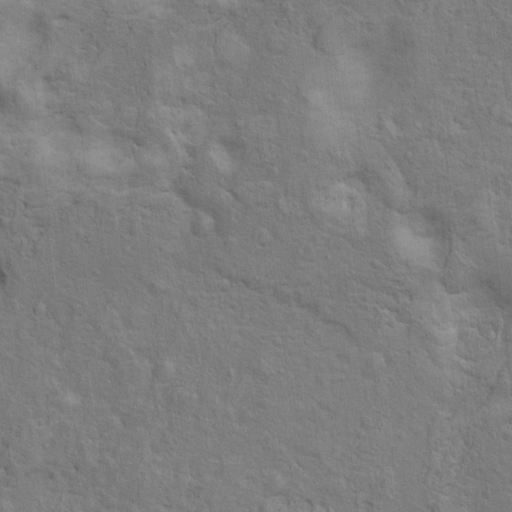
Classes present: Background, Cone